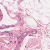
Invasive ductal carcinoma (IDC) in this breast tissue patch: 0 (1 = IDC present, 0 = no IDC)